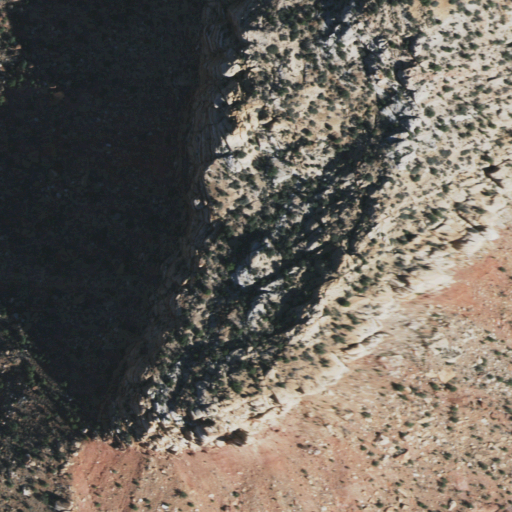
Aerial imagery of cliff(s) in Arizona named Scotts Point containing shrub and evergreen forest